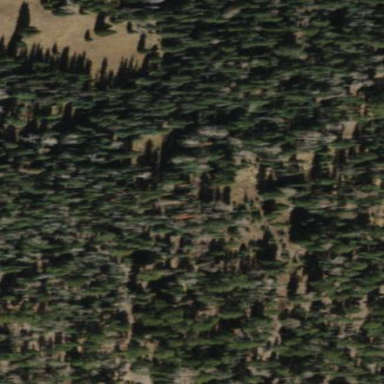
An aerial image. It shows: Evergreen needle-leaved woodland.